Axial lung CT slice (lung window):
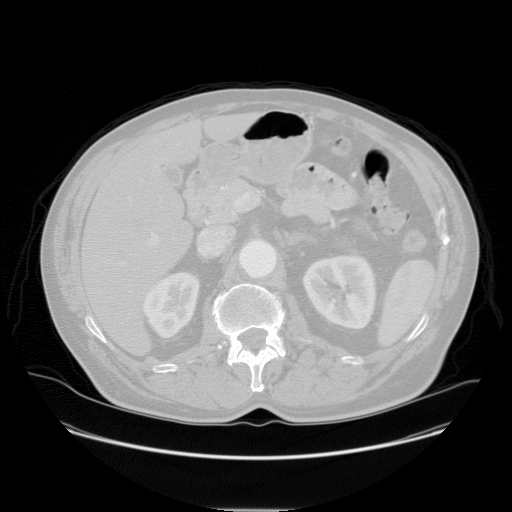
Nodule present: no